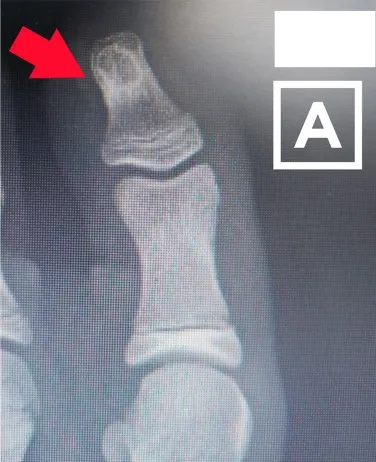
Anteroposterior and lateral X-ray views of the left hallux, showing the injury. . Anteroposterior X-ray of the left hallux, where we can observe an sclerotic image by superimposition.
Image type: radiology (x_ray)